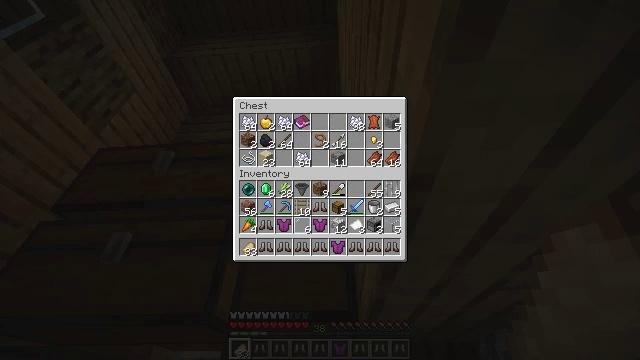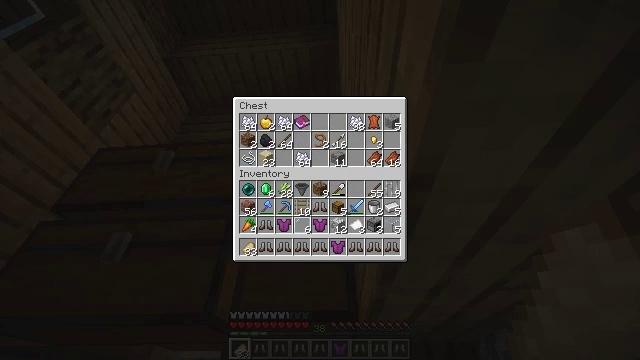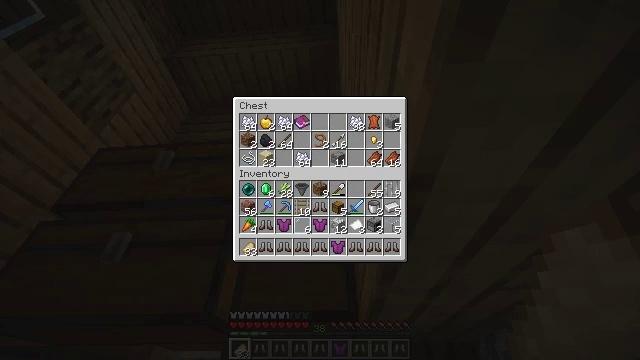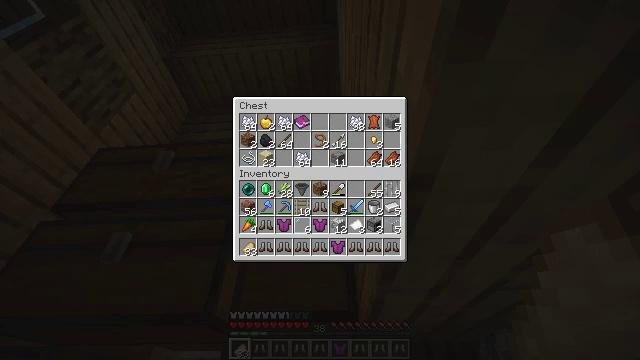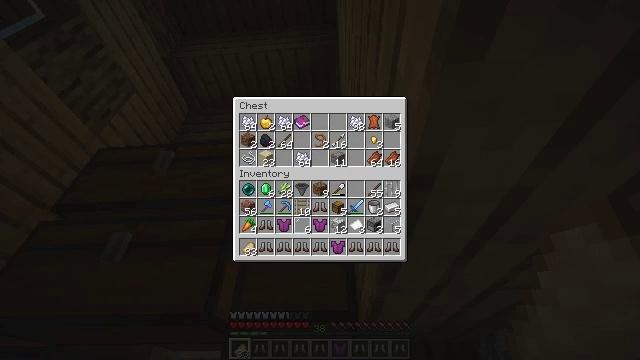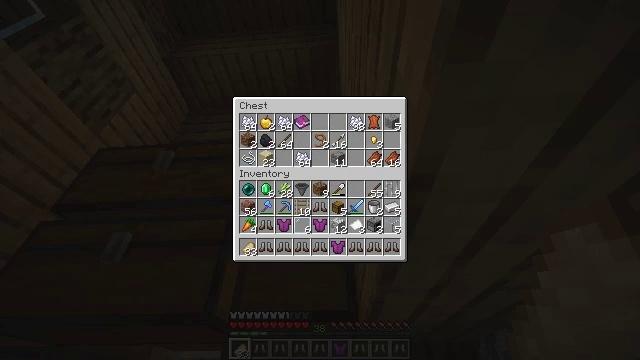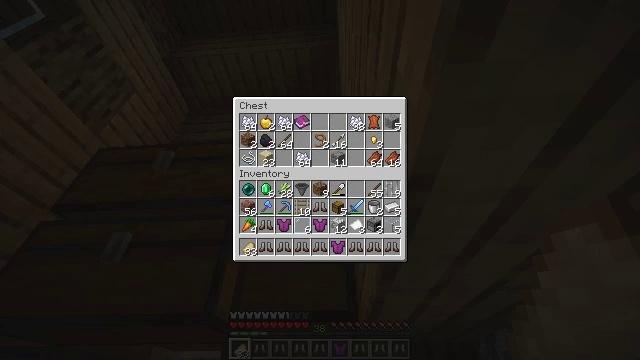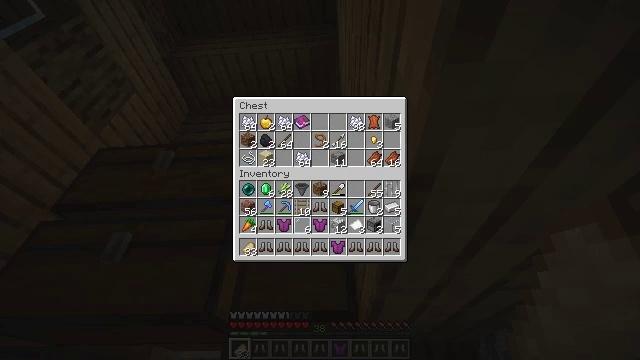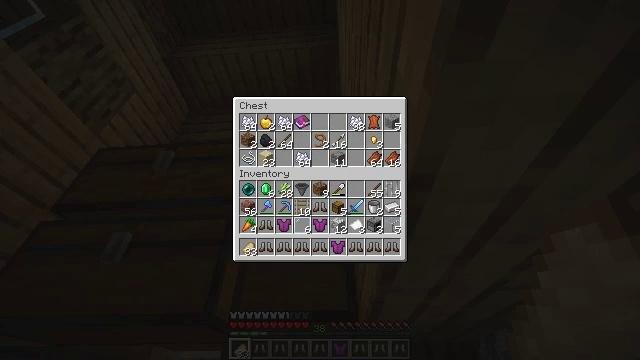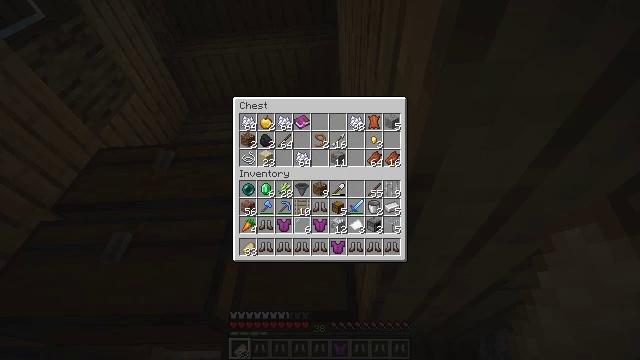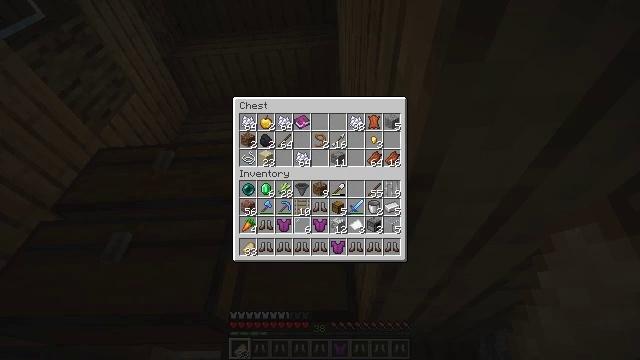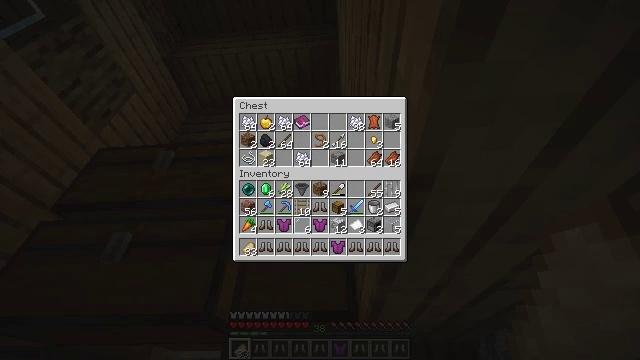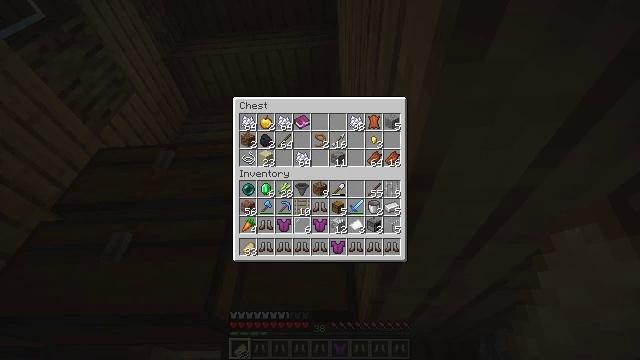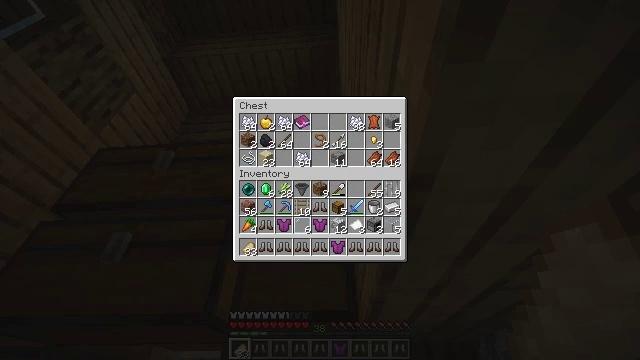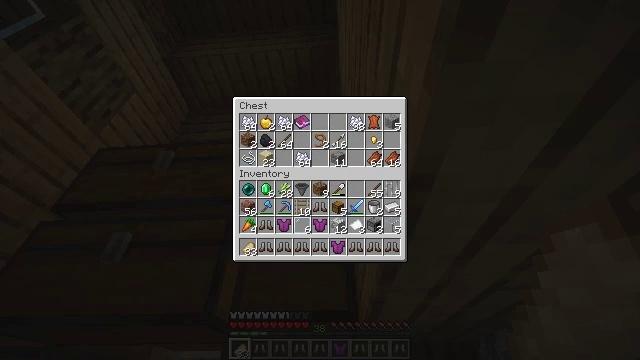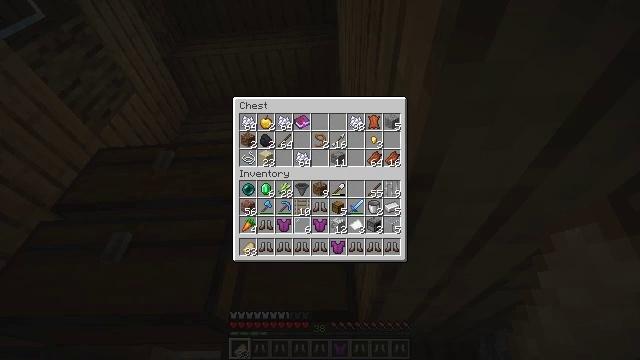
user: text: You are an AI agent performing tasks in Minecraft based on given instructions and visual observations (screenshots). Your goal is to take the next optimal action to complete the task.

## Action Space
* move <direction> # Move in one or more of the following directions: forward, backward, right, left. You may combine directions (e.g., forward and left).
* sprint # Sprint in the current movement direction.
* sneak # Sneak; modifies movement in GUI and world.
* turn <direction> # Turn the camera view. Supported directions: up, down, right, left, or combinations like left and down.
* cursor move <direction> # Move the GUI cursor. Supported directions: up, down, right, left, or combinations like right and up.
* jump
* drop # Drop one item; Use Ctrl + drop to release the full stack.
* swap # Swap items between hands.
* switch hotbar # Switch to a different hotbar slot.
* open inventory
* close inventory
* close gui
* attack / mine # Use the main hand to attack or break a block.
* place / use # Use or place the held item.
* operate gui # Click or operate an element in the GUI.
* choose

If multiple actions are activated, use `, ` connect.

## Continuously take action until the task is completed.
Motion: motion action
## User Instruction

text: Remove a pair of leather boots from the inventory.
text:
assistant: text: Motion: sneak
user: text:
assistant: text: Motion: sneak
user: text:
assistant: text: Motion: sneak
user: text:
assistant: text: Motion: sneak
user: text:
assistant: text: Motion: sneak
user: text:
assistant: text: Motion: sneak
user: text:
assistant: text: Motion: sneak
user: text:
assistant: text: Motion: sneak
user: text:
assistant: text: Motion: sneak
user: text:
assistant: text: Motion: sneak
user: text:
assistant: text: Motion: sneak
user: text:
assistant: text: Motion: sneak
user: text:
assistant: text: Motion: sneak
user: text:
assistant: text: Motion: sneak
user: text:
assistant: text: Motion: sneak
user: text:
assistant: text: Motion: sneak
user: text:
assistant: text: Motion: sneak
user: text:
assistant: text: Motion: sneak
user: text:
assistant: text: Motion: sneak
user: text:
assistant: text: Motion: sneak
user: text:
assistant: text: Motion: no_op
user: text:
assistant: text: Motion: no_op
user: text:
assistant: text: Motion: no_op
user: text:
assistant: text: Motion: no_op
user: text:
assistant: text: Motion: no_op
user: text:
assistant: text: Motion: no_op
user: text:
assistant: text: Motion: no_op
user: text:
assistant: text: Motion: no_op
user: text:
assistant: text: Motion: no_op
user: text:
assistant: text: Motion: no_op